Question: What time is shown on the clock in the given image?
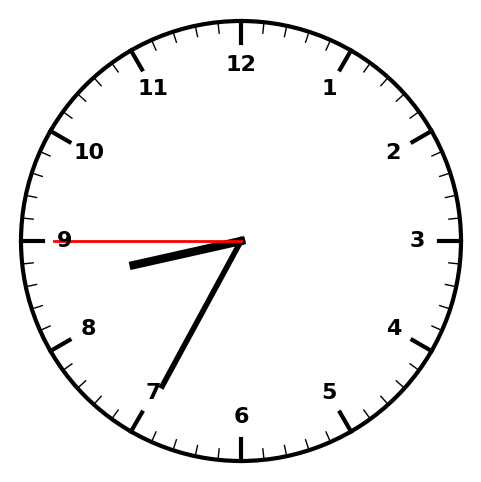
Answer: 08:34:45